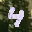
Label: 4